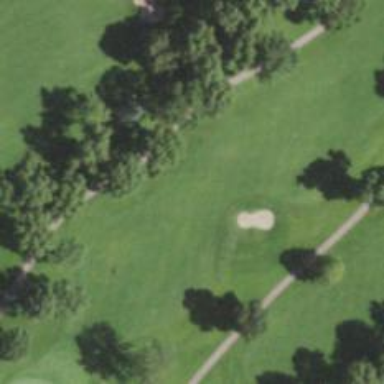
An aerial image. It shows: View of golf hole.